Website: slack
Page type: billing-address
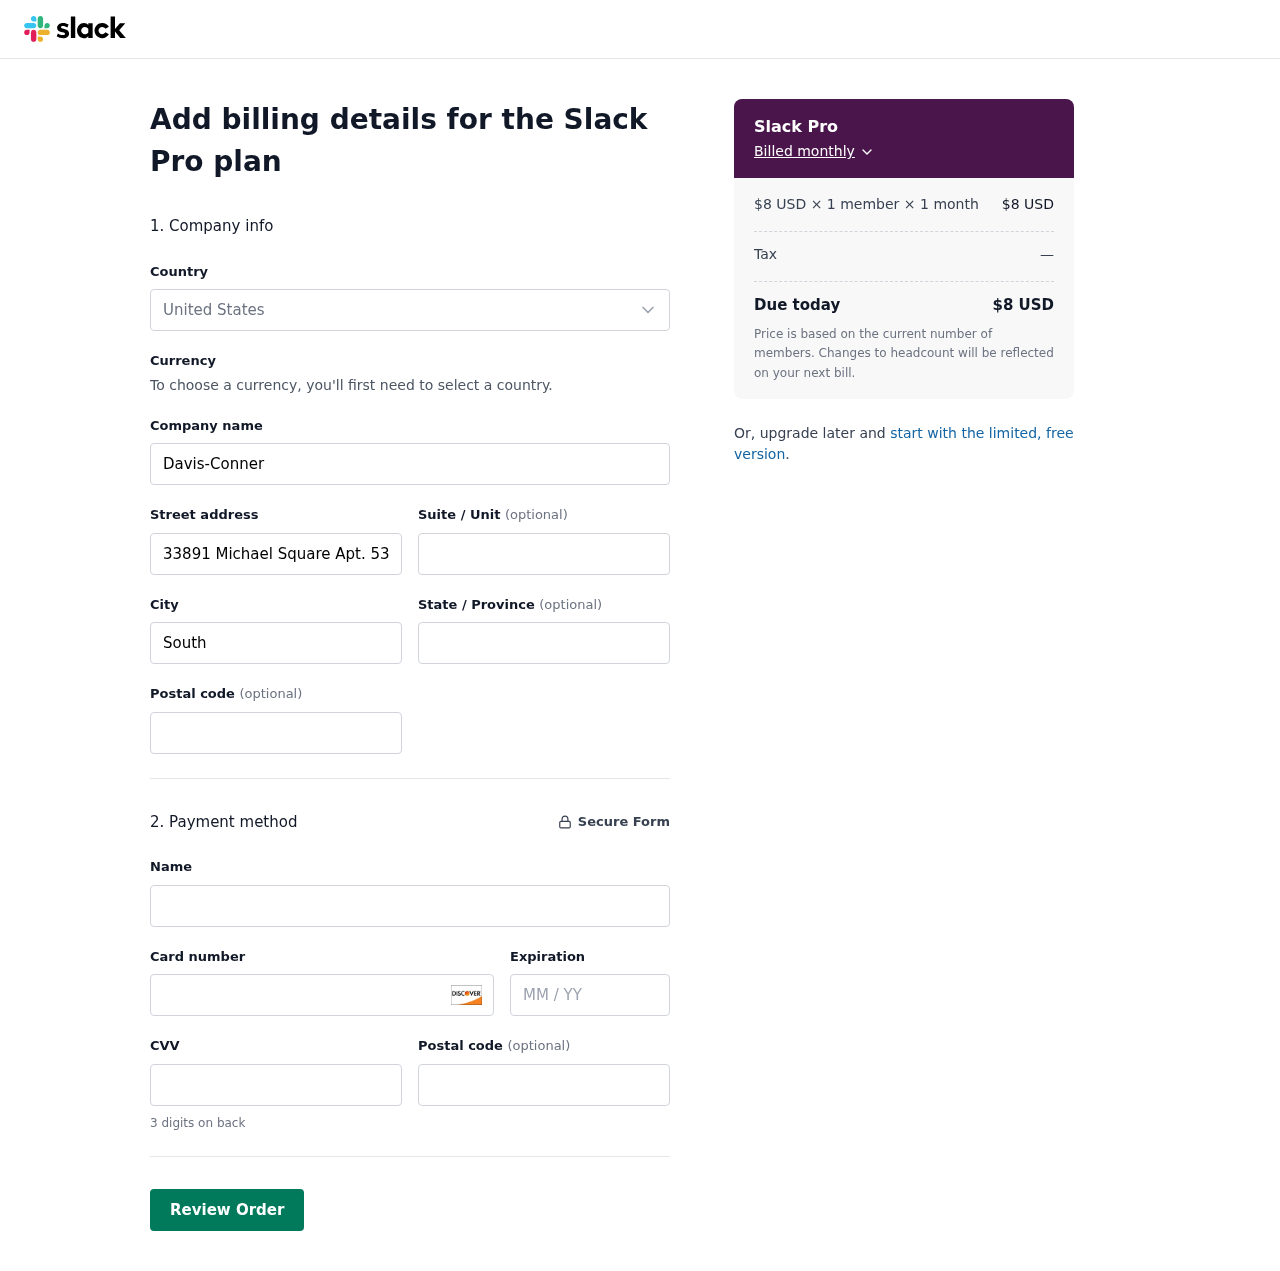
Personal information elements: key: PII_CARD_CVV
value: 855
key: PII_CARD_EXPIRY
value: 01/27
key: PII_CARD_NUMBER
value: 6525 0646 6898 7265
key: PII_CITY
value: South Adrian
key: PII_COMPANY
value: Davis-Conner
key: PII_COUNTRY
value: United States
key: PII_FULLNAME
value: John Morgan
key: PII_POSTCODE
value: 62716
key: PII_STATE
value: Arizona
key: PII_STREET
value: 33891 Michael Square Apt. 538
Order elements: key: ORDER_PLAN_PRICE
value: $8 USD
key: ORDER_NUM_MEMBERS
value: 1 member
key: ORDER_NUM_MONTHS
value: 1 month
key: ORDER_SUBTOTAL
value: $8 USD
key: ORDER_TAX
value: —
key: ORDER_TOTAL
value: $8 USD